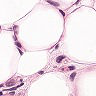
Metastatic tissue present: yes